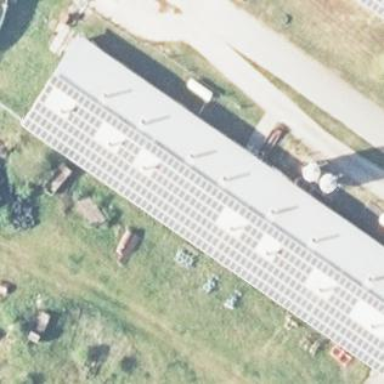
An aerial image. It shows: Stable with small solar photovoltaic panel for electricity generation.